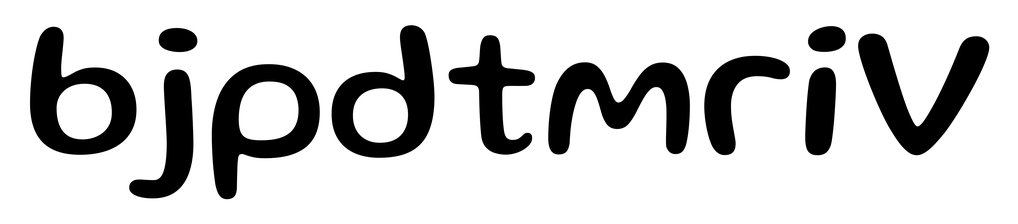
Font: Gluten_Regular